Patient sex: M
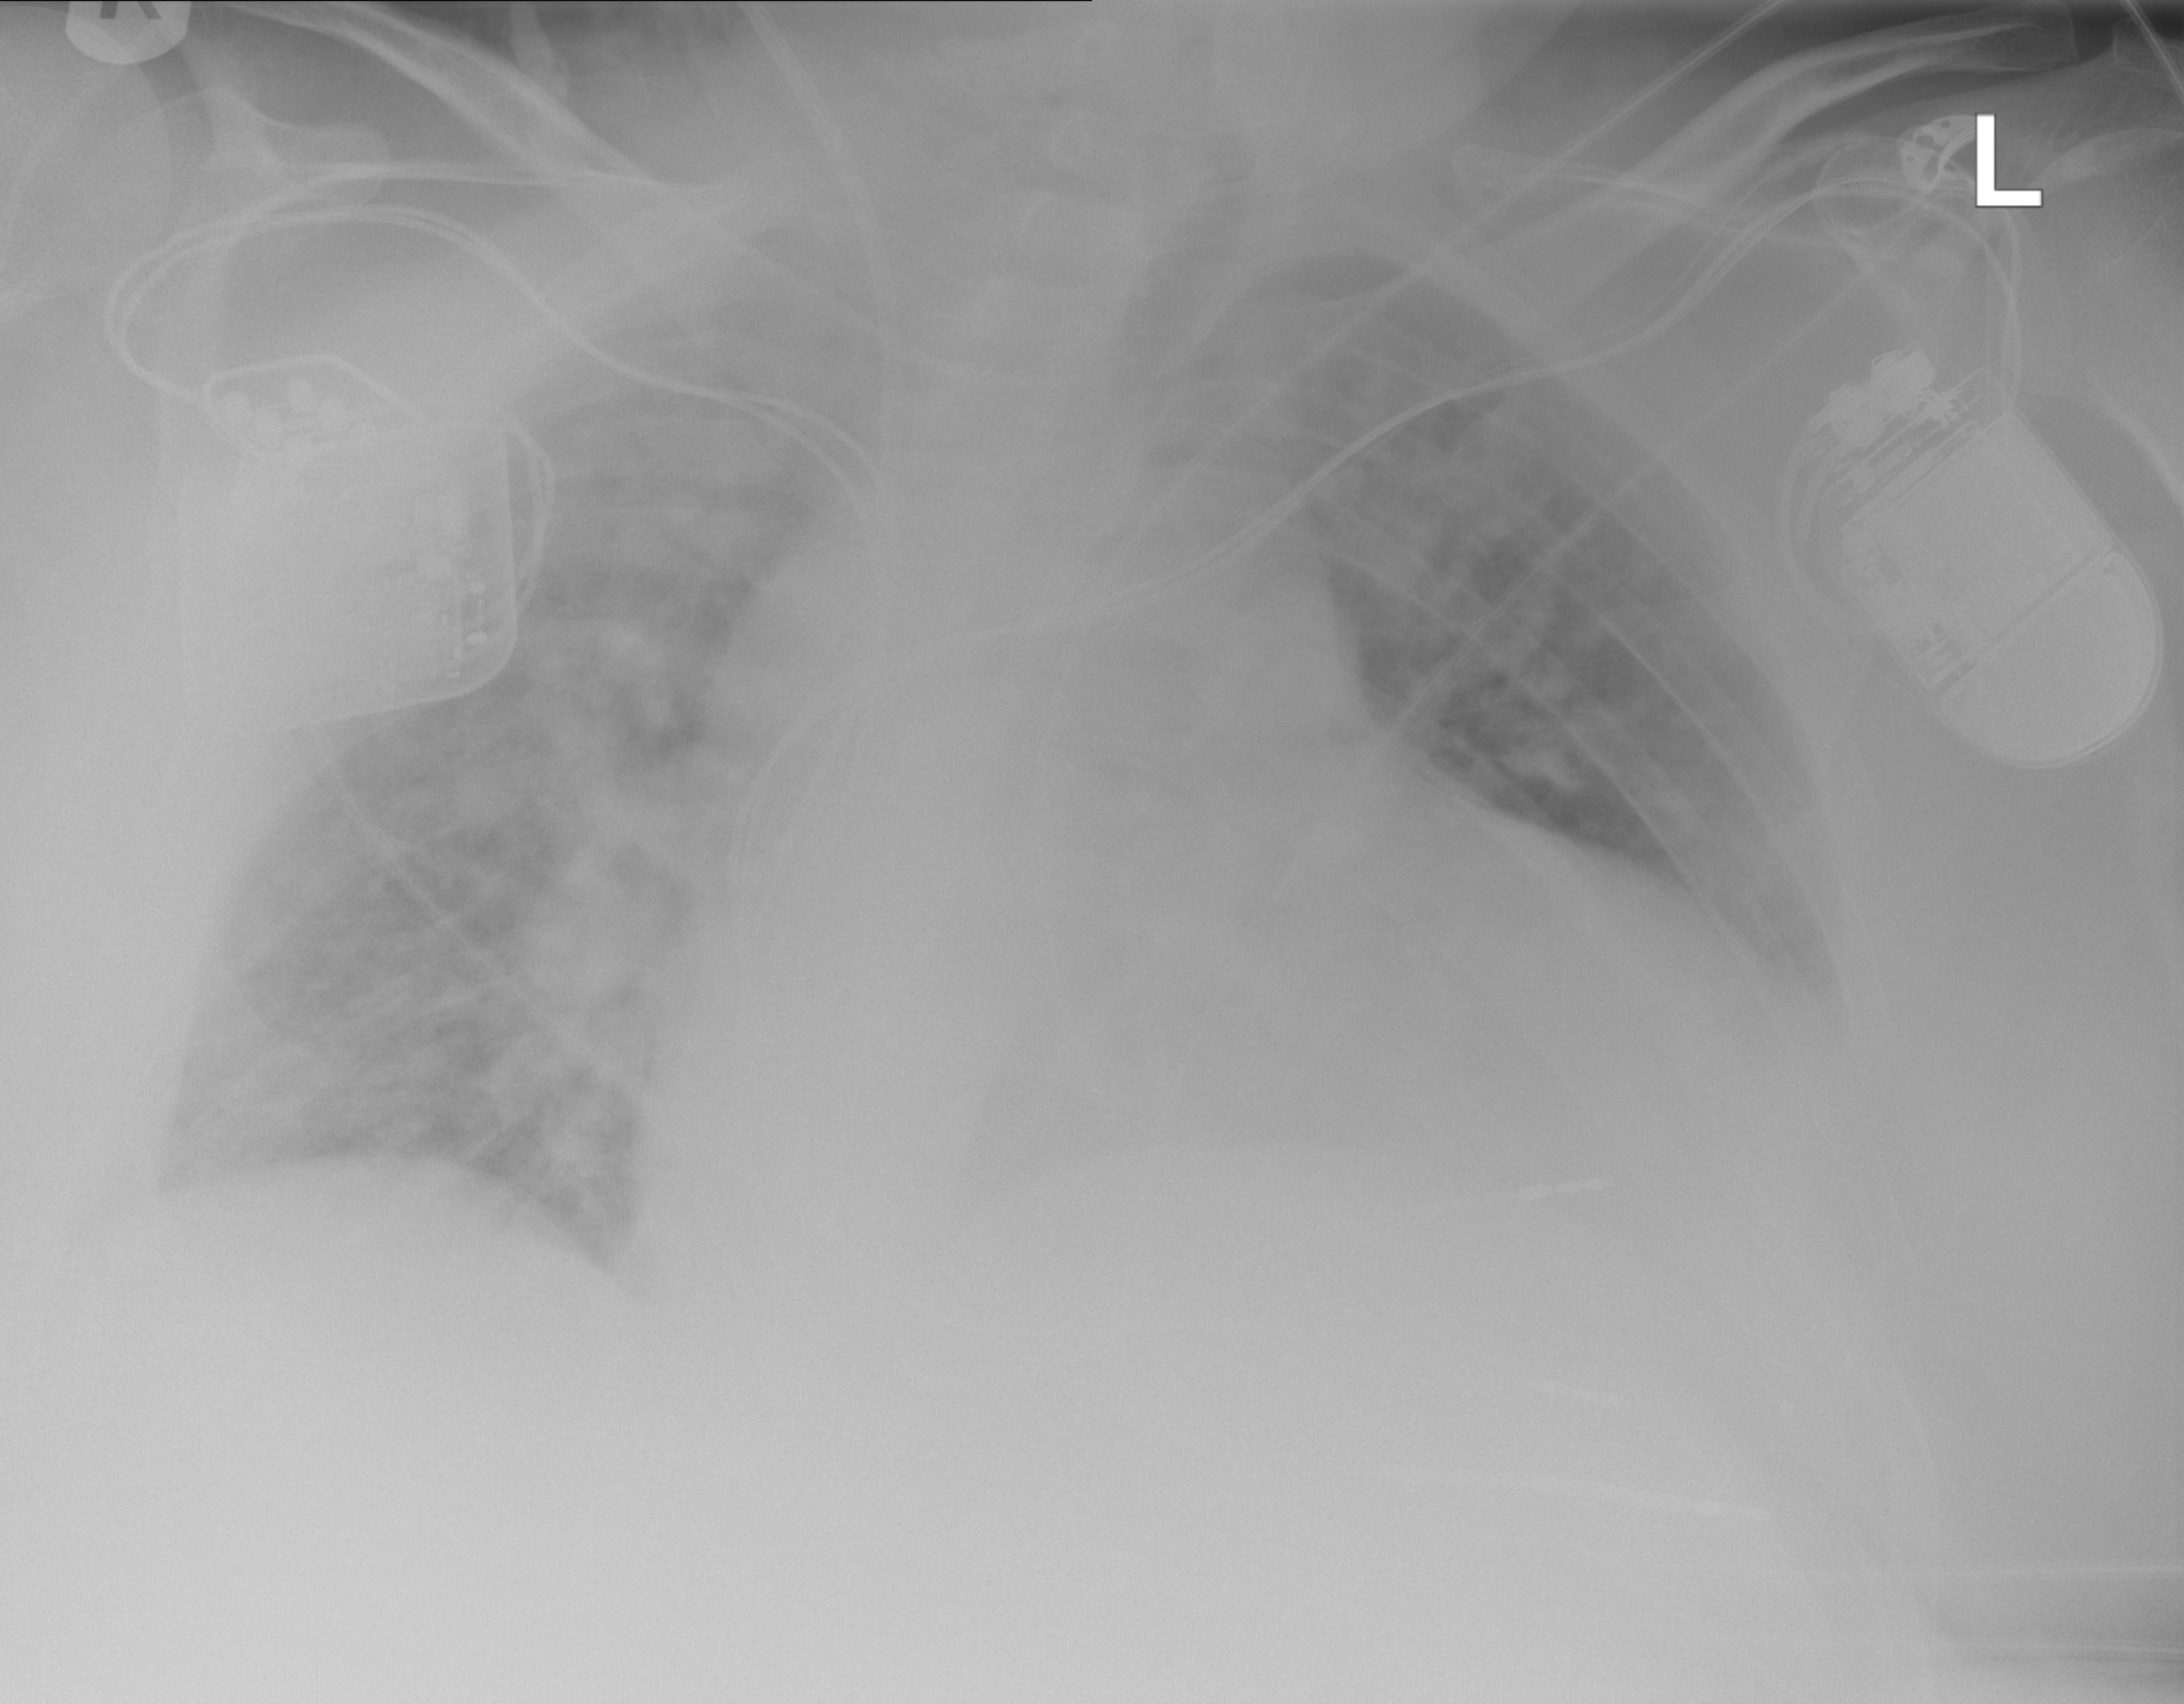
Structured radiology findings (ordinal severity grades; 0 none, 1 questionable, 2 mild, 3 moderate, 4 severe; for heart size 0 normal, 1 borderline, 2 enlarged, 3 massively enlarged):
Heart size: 3
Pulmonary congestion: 3
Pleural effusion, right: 2
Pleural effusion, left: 2
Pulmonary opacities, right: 2
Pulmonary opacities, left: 2
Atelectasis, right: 2
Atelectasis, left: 2